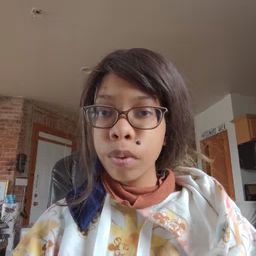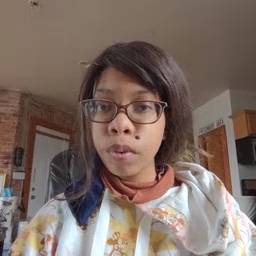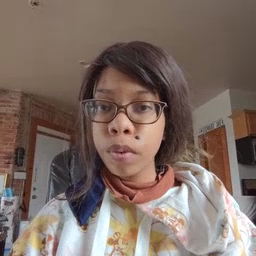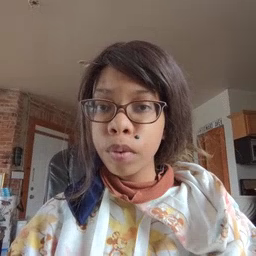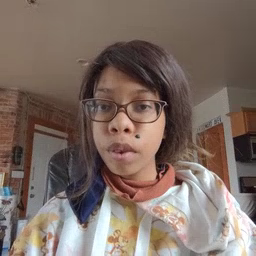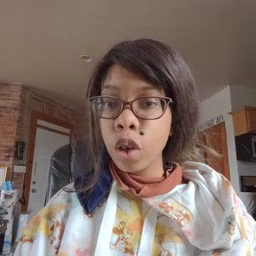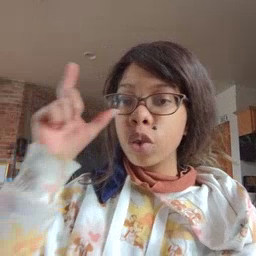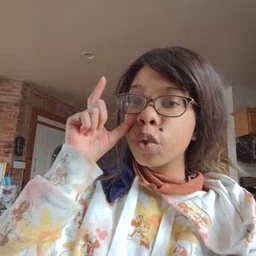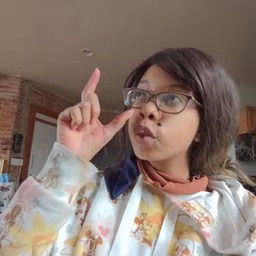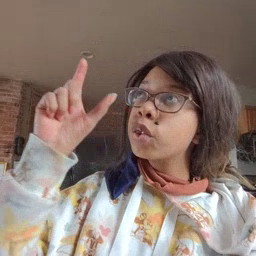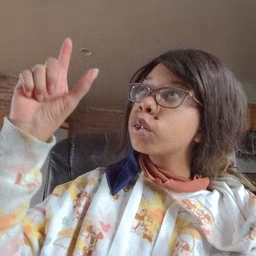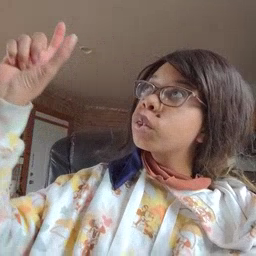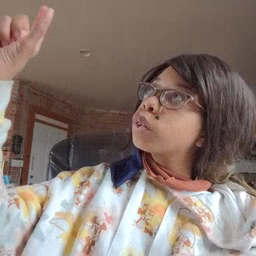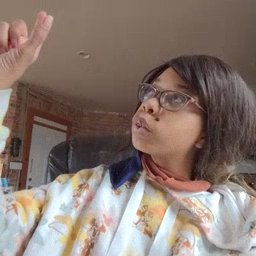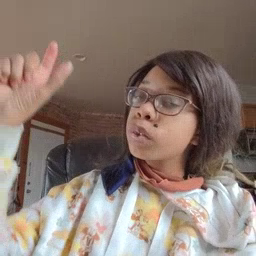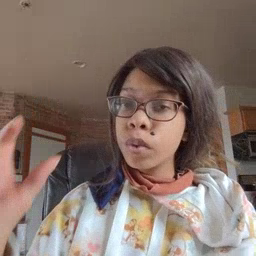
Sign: moon